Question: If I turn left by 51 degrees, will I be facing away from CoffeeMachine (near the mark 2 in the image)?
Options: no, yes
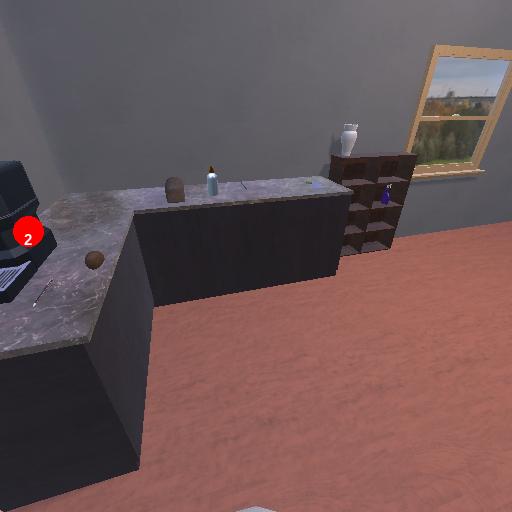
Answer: no